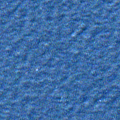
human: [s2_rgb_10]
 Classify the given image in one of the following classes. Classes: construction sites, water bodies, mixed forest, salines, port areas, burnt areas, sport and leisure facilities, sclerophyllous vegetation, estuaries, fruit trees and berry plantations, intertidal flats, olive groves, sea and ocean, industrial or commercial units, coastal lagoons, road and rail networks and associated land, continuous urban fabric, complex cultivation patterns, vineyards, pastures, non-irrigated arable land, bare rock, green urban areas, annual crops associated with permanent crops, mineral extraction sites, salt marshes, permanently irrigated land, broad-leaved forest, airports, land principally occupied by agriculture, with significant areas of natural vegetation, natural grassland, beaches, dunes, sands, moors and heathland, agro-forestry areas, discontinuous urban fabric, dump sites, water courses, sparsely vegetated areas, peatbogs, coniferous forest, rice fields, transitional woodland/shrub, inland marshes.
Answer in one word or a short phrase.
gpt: sea and ocean